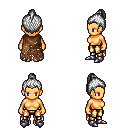
a pixel art fantasy rpg character, female body template, human, tanned skin, brown tattered cape, gold greaves, white short topknot hairstyle, metal boots, four views (front, back, left, right), 2x2 character sprite sheet, small pixel art, hard edges, no anti-aliasing